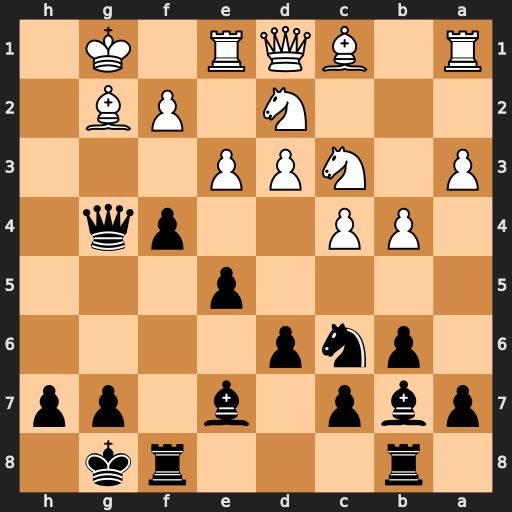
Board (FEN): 1r3rk1/pbp1b1pp/1pnp4/4p3/1PP2pq1/P1NPP3/3N1PB1/R1BQR1K1
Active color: b
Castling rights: -
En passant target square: -
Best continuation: f3 Nxf3 Nd4 exd4 Bxf3 Qxf3 Rxf3